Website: lowes
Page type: review-order
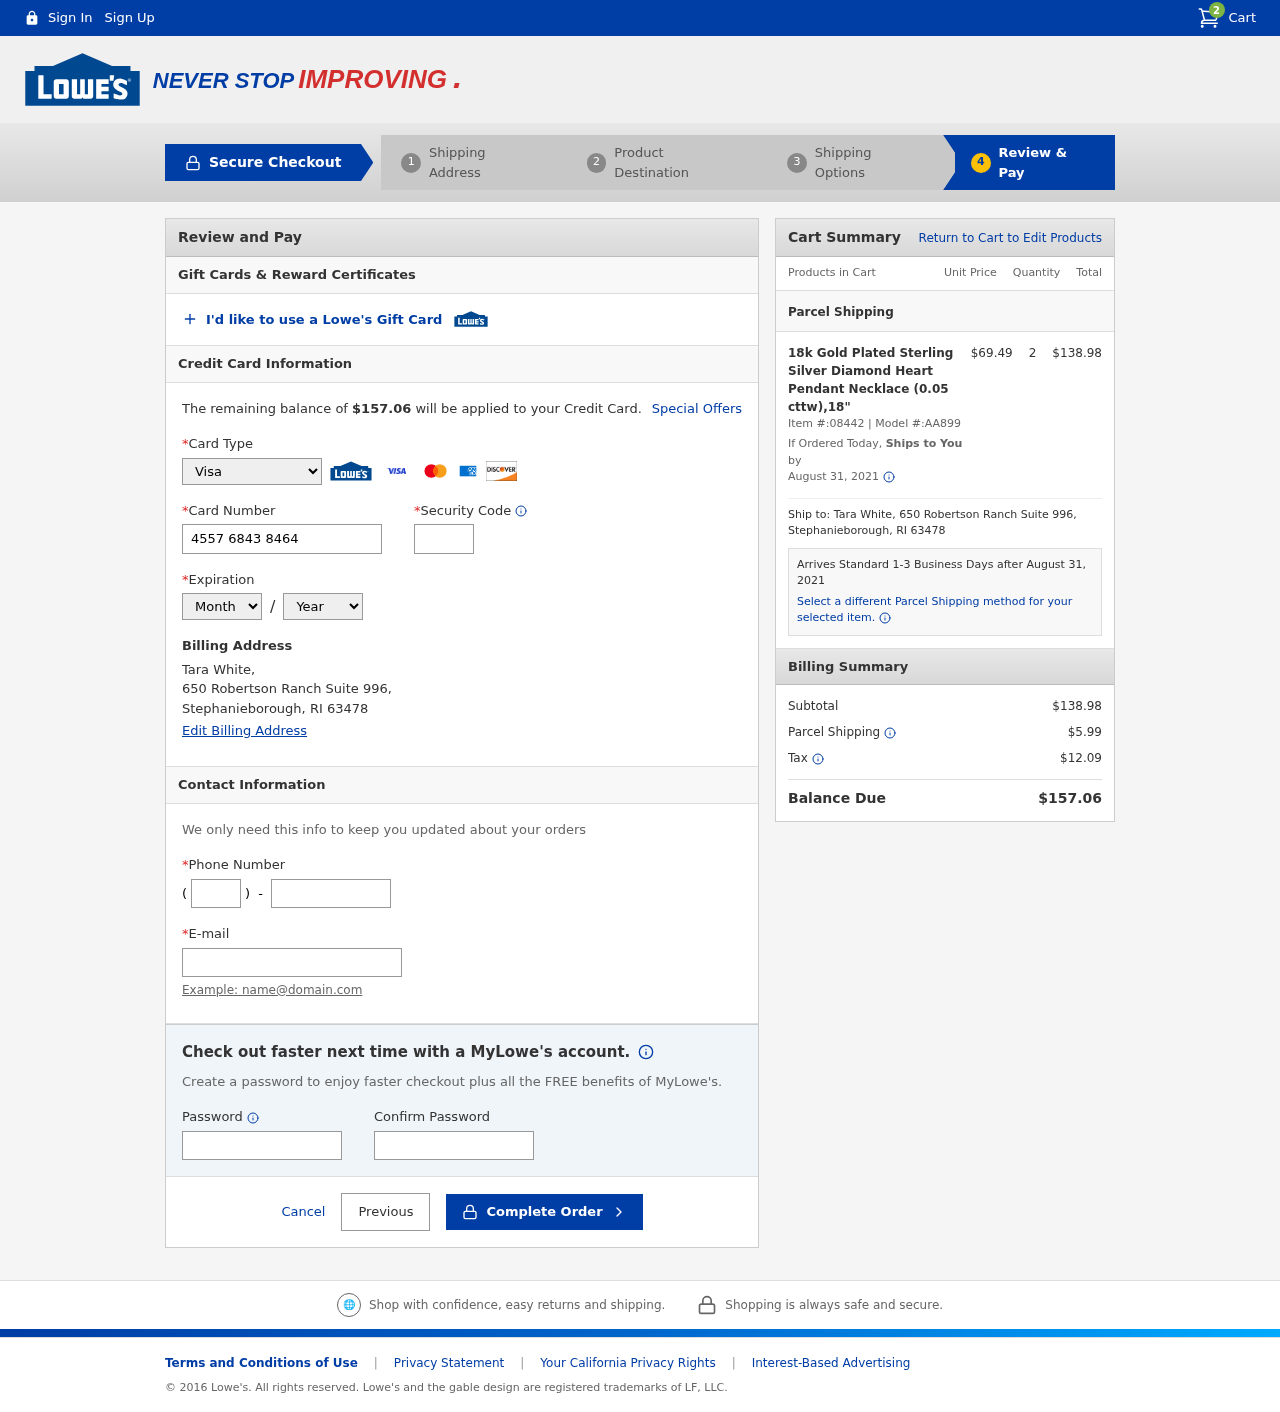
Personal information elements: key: PII_CARD_CVV
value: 678
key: PII_CARD_EXPIRY_MONTH
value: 02
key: PII_CARD_EXPIRY_YEAR
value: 28
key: PII_CARD_NUMBER
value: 4557 6843 8464 1601
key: PII_CARD_TYPE
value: Visa
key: PII_CITY
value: Stephanieborough
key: PII_EMAIL
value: tara.white@yahoo.com
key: PII_FULLNAME
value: Tara White,
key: PII_PHONE
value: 4009050774
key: PII_PHONE_AREA
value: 400
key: PII_POSTCODE
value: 63478
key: PII_STATE_ABBR
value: RI
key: PII_STREET
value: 650 Robertson Ranch Suite 996,
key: PII_FULLNAME2
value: Tara White
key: PII_STREET2
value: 650 Robertson Ranch Suite 996
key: PII_CITY_STATE_ZIP2
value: Stephanieborough, RI 63478
Product elements: key: PRODUCT1_NAME
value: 18k Gold Plated Sterling Silver Diamond Heart Pendant Necklace (0.05 cttw),18"
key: PRODUCT1_PRICE
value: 69.49
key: PRODUCT1_QUANTITY
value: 2
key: PRODUCT1_ITEM_NUMBER
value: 08442
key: PRODUCT1_MODEL_NUMBER
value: AA899
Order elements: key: ORDER_NUM_ITEMS
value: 2
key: ORDER_TOTAL
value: $157.06
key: ORDER_SHIPPING_DATE
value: August 31, 2021
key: ORDER_SUBTOTAL
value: $138.98
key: ORDER_SHIPPING_DATE2
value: August 31, 2021
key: ORDER_SUBTOTAL2
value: $138.98
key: ORDER_SHIPPING_COST
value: $5.99
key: ORDER_TAX
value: $12.09